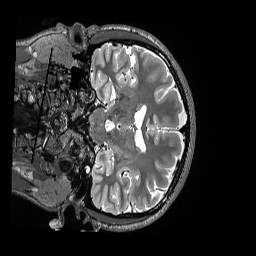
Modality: T2w
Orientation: coronal
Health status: healthy
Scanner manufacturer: siemens
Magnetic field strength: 3 T
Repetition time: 3.2 s
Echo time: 0.563 s